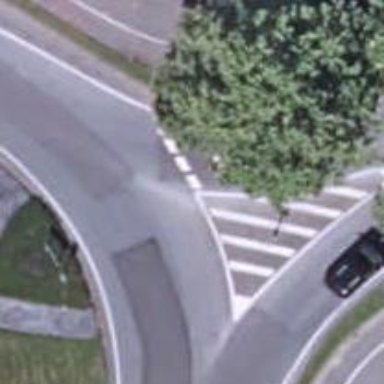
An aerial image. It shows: Road with "give way" sign.